Interaction volume radius: 5 \u00c5
Interaction volume height: 15 \u00c5
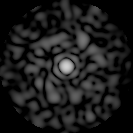
Disorder parameter: 0.791